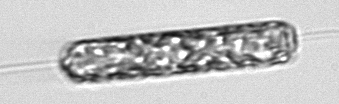
Label: Ditylum_brightwellii